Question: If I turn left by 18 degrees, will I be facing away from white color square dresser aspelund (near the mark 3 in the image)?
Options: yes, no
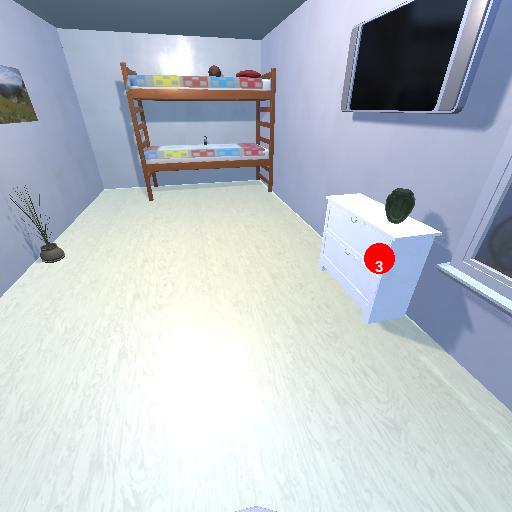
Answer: yes